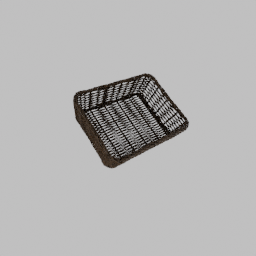
Label: tools